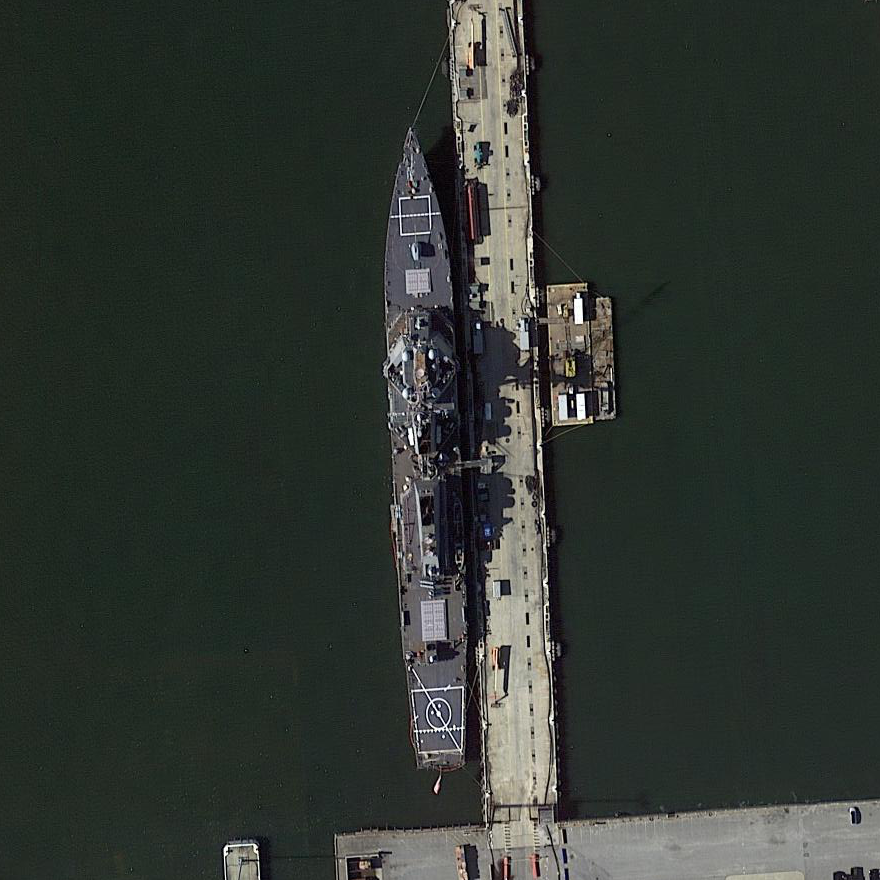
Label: Arleigh_Burke-class_destroyer